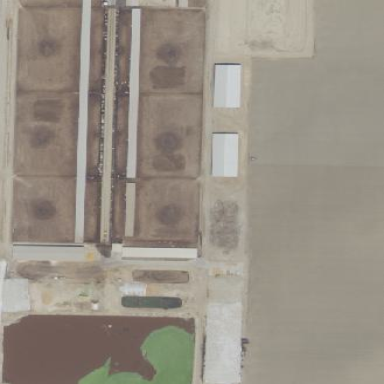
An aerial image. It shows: Farmyard area.